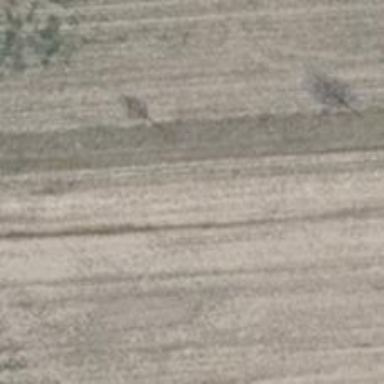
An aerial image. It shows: Grassy track with grade 5 track type.